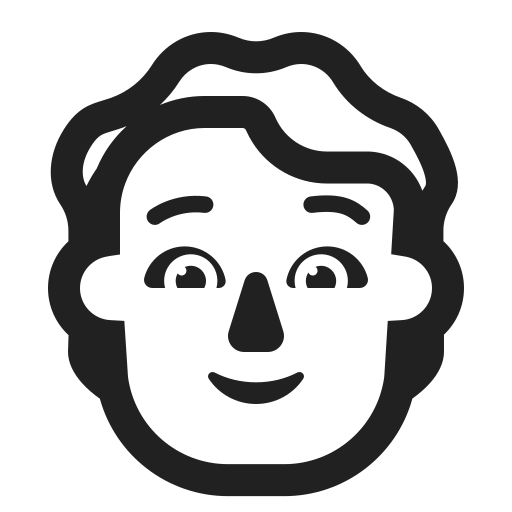
person blonde hair high contrast default